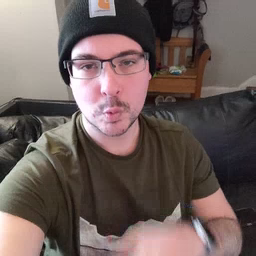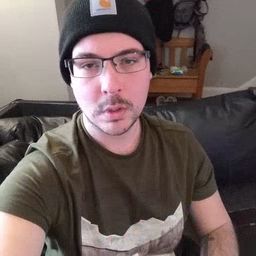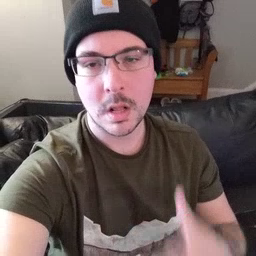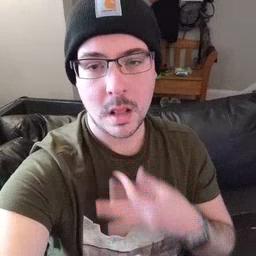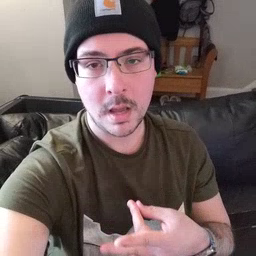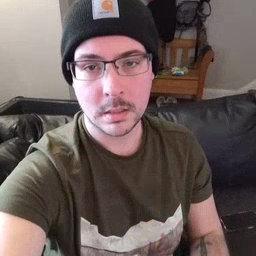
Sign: like